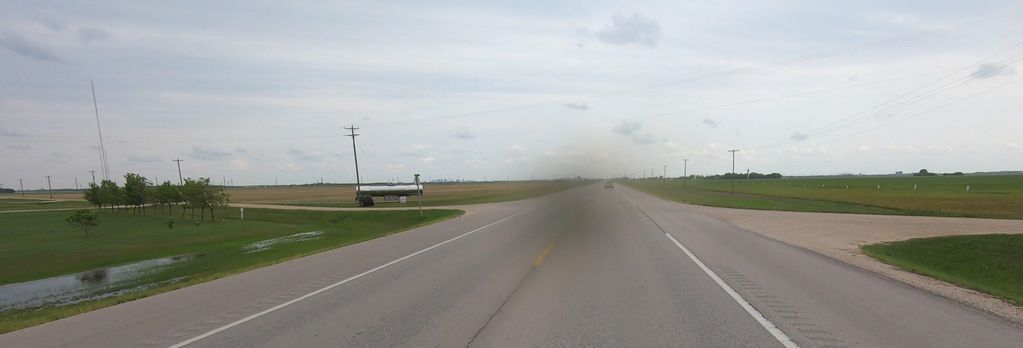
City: winnipeg